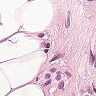
Metastatic tissue present: yes